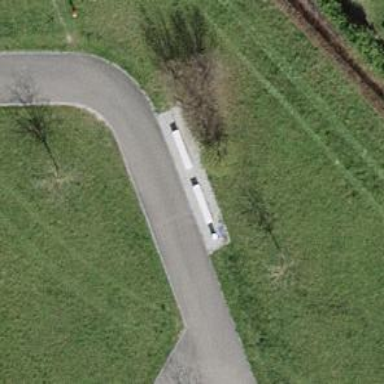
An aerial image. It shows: Concrete bench.